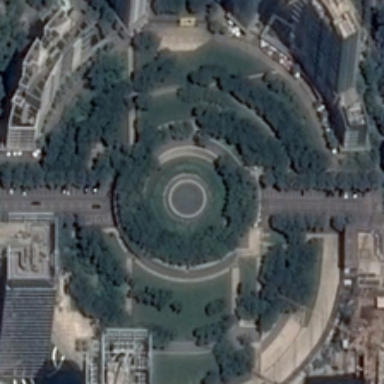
Several large buildings are around a circle square with many green trees .